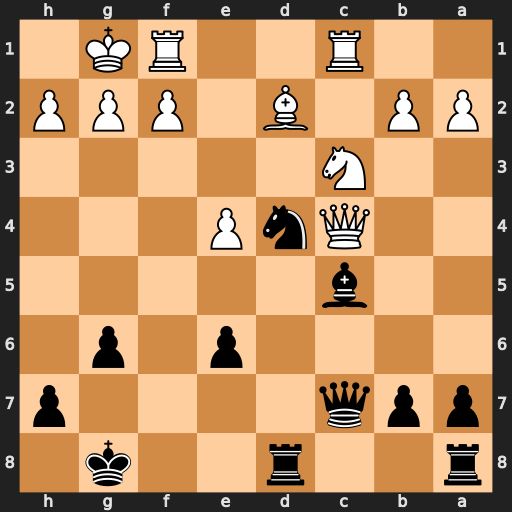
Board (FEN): r2r2k1/ppq4p/4p1p1/2b5/2QnP3/2N5/PP1B1PPP/2R2RK1
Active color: b
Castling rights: -
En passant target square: -
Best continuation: Nf3+ gxf3 Bxf2+ Kg2 Qxc4